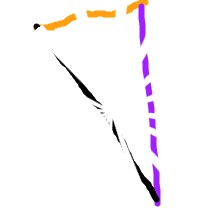
Shape: triangle